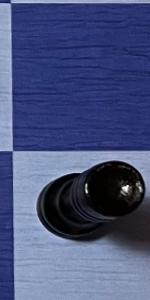
Label: Rook_Black